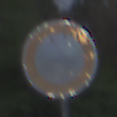
Verkehrszeichen: VerbotFahrzeugeAllerArt
Umgebung: Outdoor, Urban
Tageszeit: SunriseSunset
Wetter: PartlyCloudy
Licht: Natural
Jahreszeit: NotSpecified
Kontrast: LowContrast